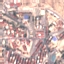
Land use / land cover: Residential